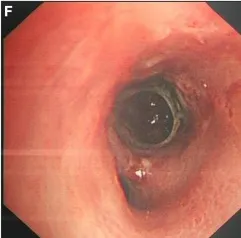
A series of bronchoscopy images. , the secondary bronchoscopy images (F) The media subsegment of the RML became unobstructed after suction. RML: Right middle lobe.
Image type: endoscopy (airway_endoscopy)